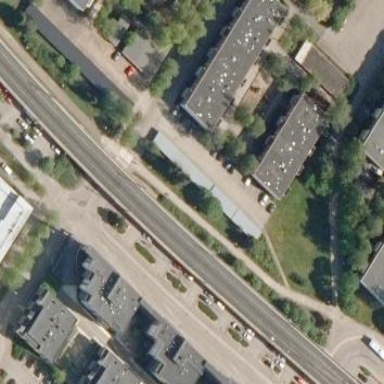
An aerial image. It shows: Parking area with roof canopy.